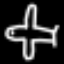
Label: airplane